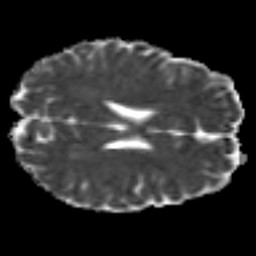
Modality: MD
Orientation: axial
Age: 21
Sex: female
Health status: healthy
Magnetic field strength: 3 T
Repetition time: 8.4 s
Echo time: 0.0926 s